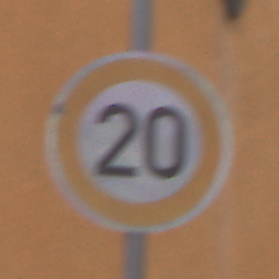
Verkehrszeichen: Geschwindigkeit20
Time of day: Midday
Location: Outdoor (Urban)
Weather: Overcast
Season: NotSpecified
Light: Natural